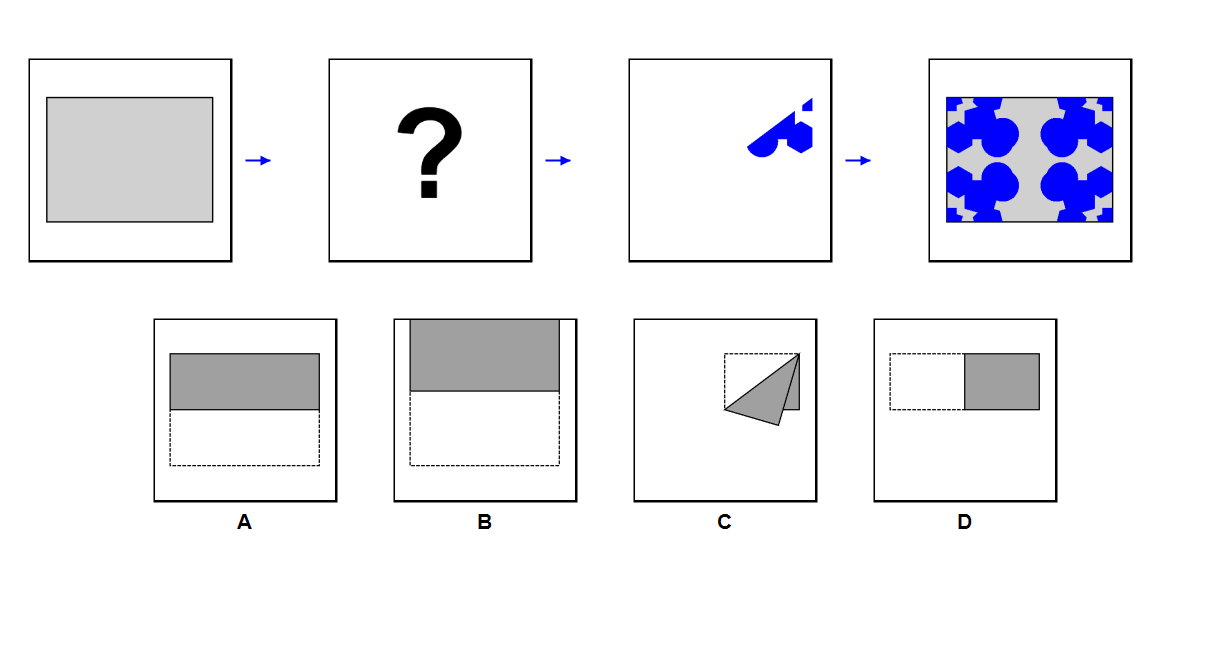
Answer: B